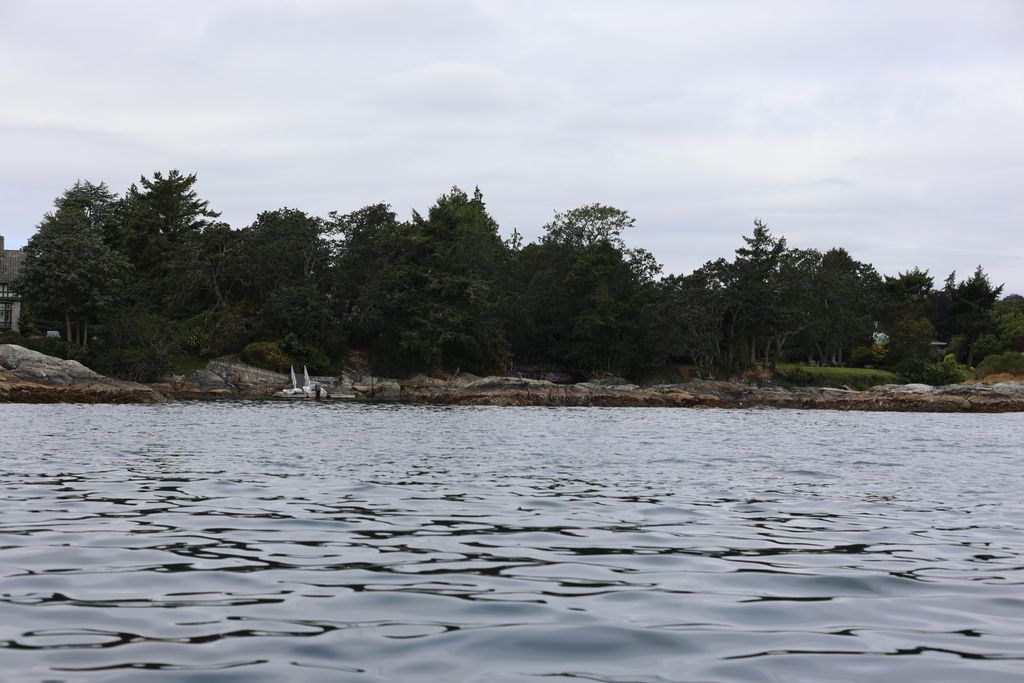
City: victoria